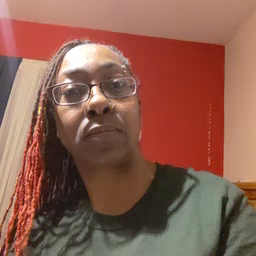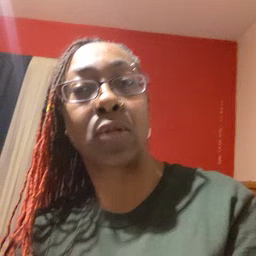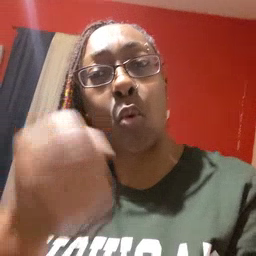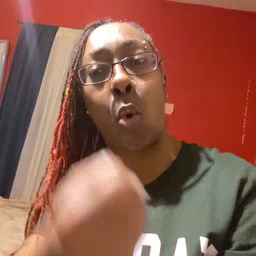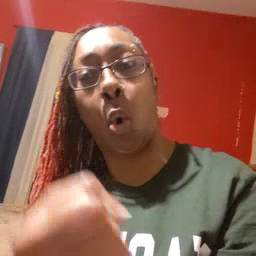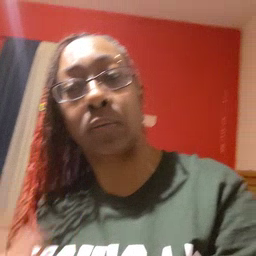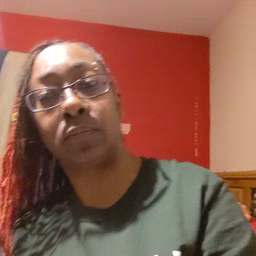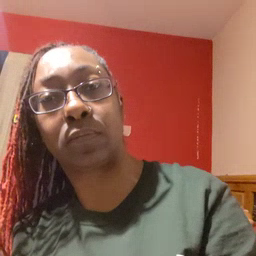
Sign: car